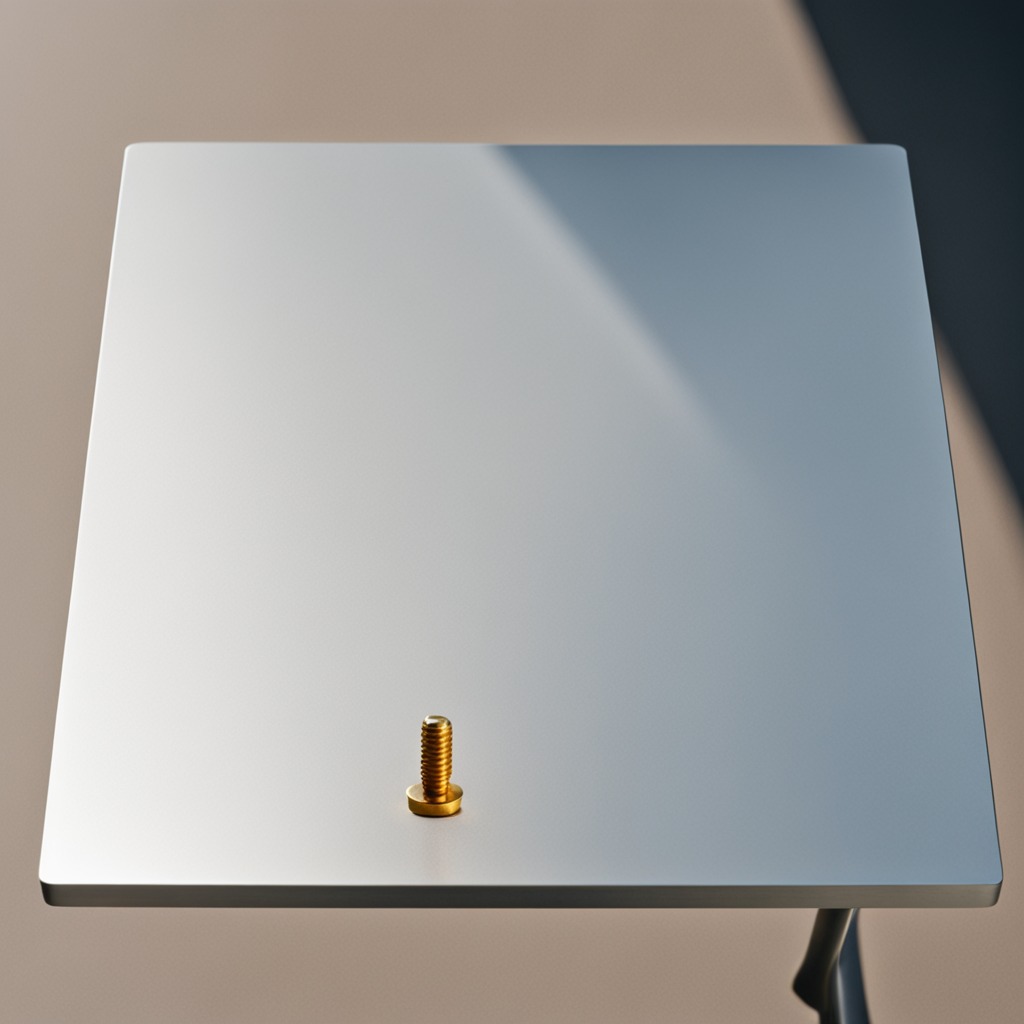
A metal screw lies on the clean utility table in a temporary outdoor tool station.